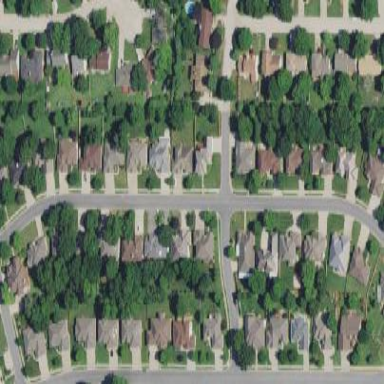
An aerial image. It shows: This residential area consists of single-family homes.